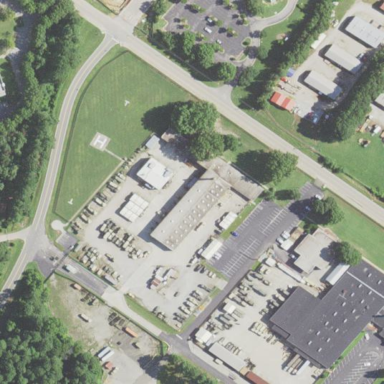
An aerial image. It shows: Commercial building.